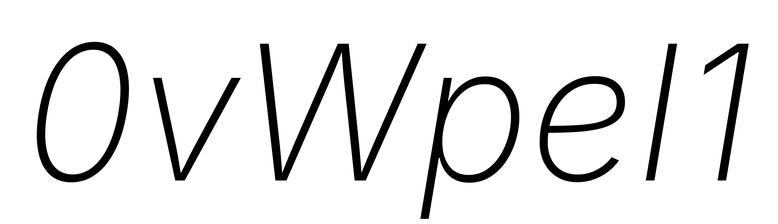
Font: Inter-Italic_ExtraLight_Italic